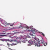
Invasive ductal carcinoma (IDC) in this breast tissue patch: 0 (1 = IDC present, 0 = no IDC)